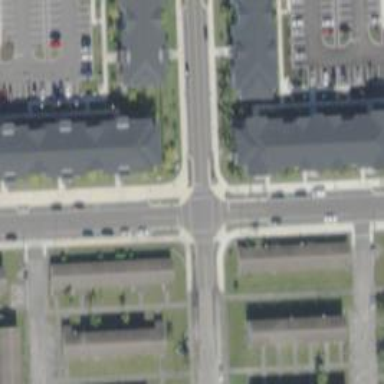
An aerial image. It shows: Asphalt footway with marked crossing.